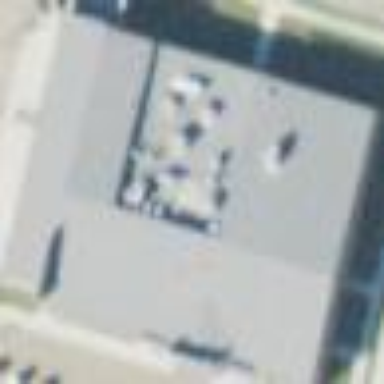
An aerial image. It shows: Shelter building serving as social facility.